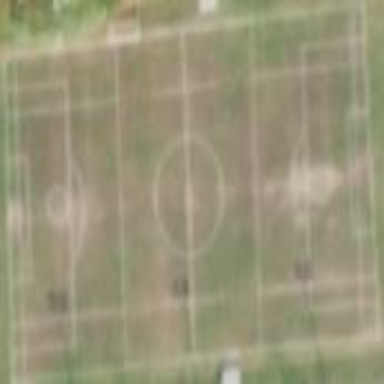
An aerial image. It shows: Soccer pitch for leisureland activities.